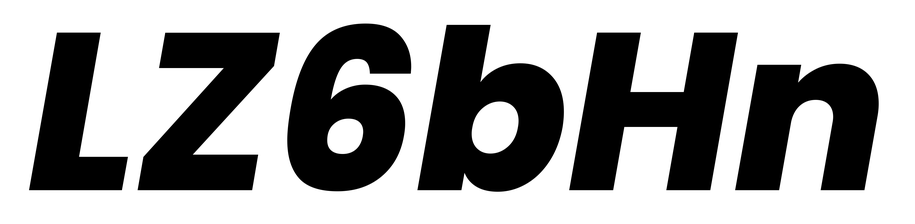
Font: Poppins-ExtraBoldItalic